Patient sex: M
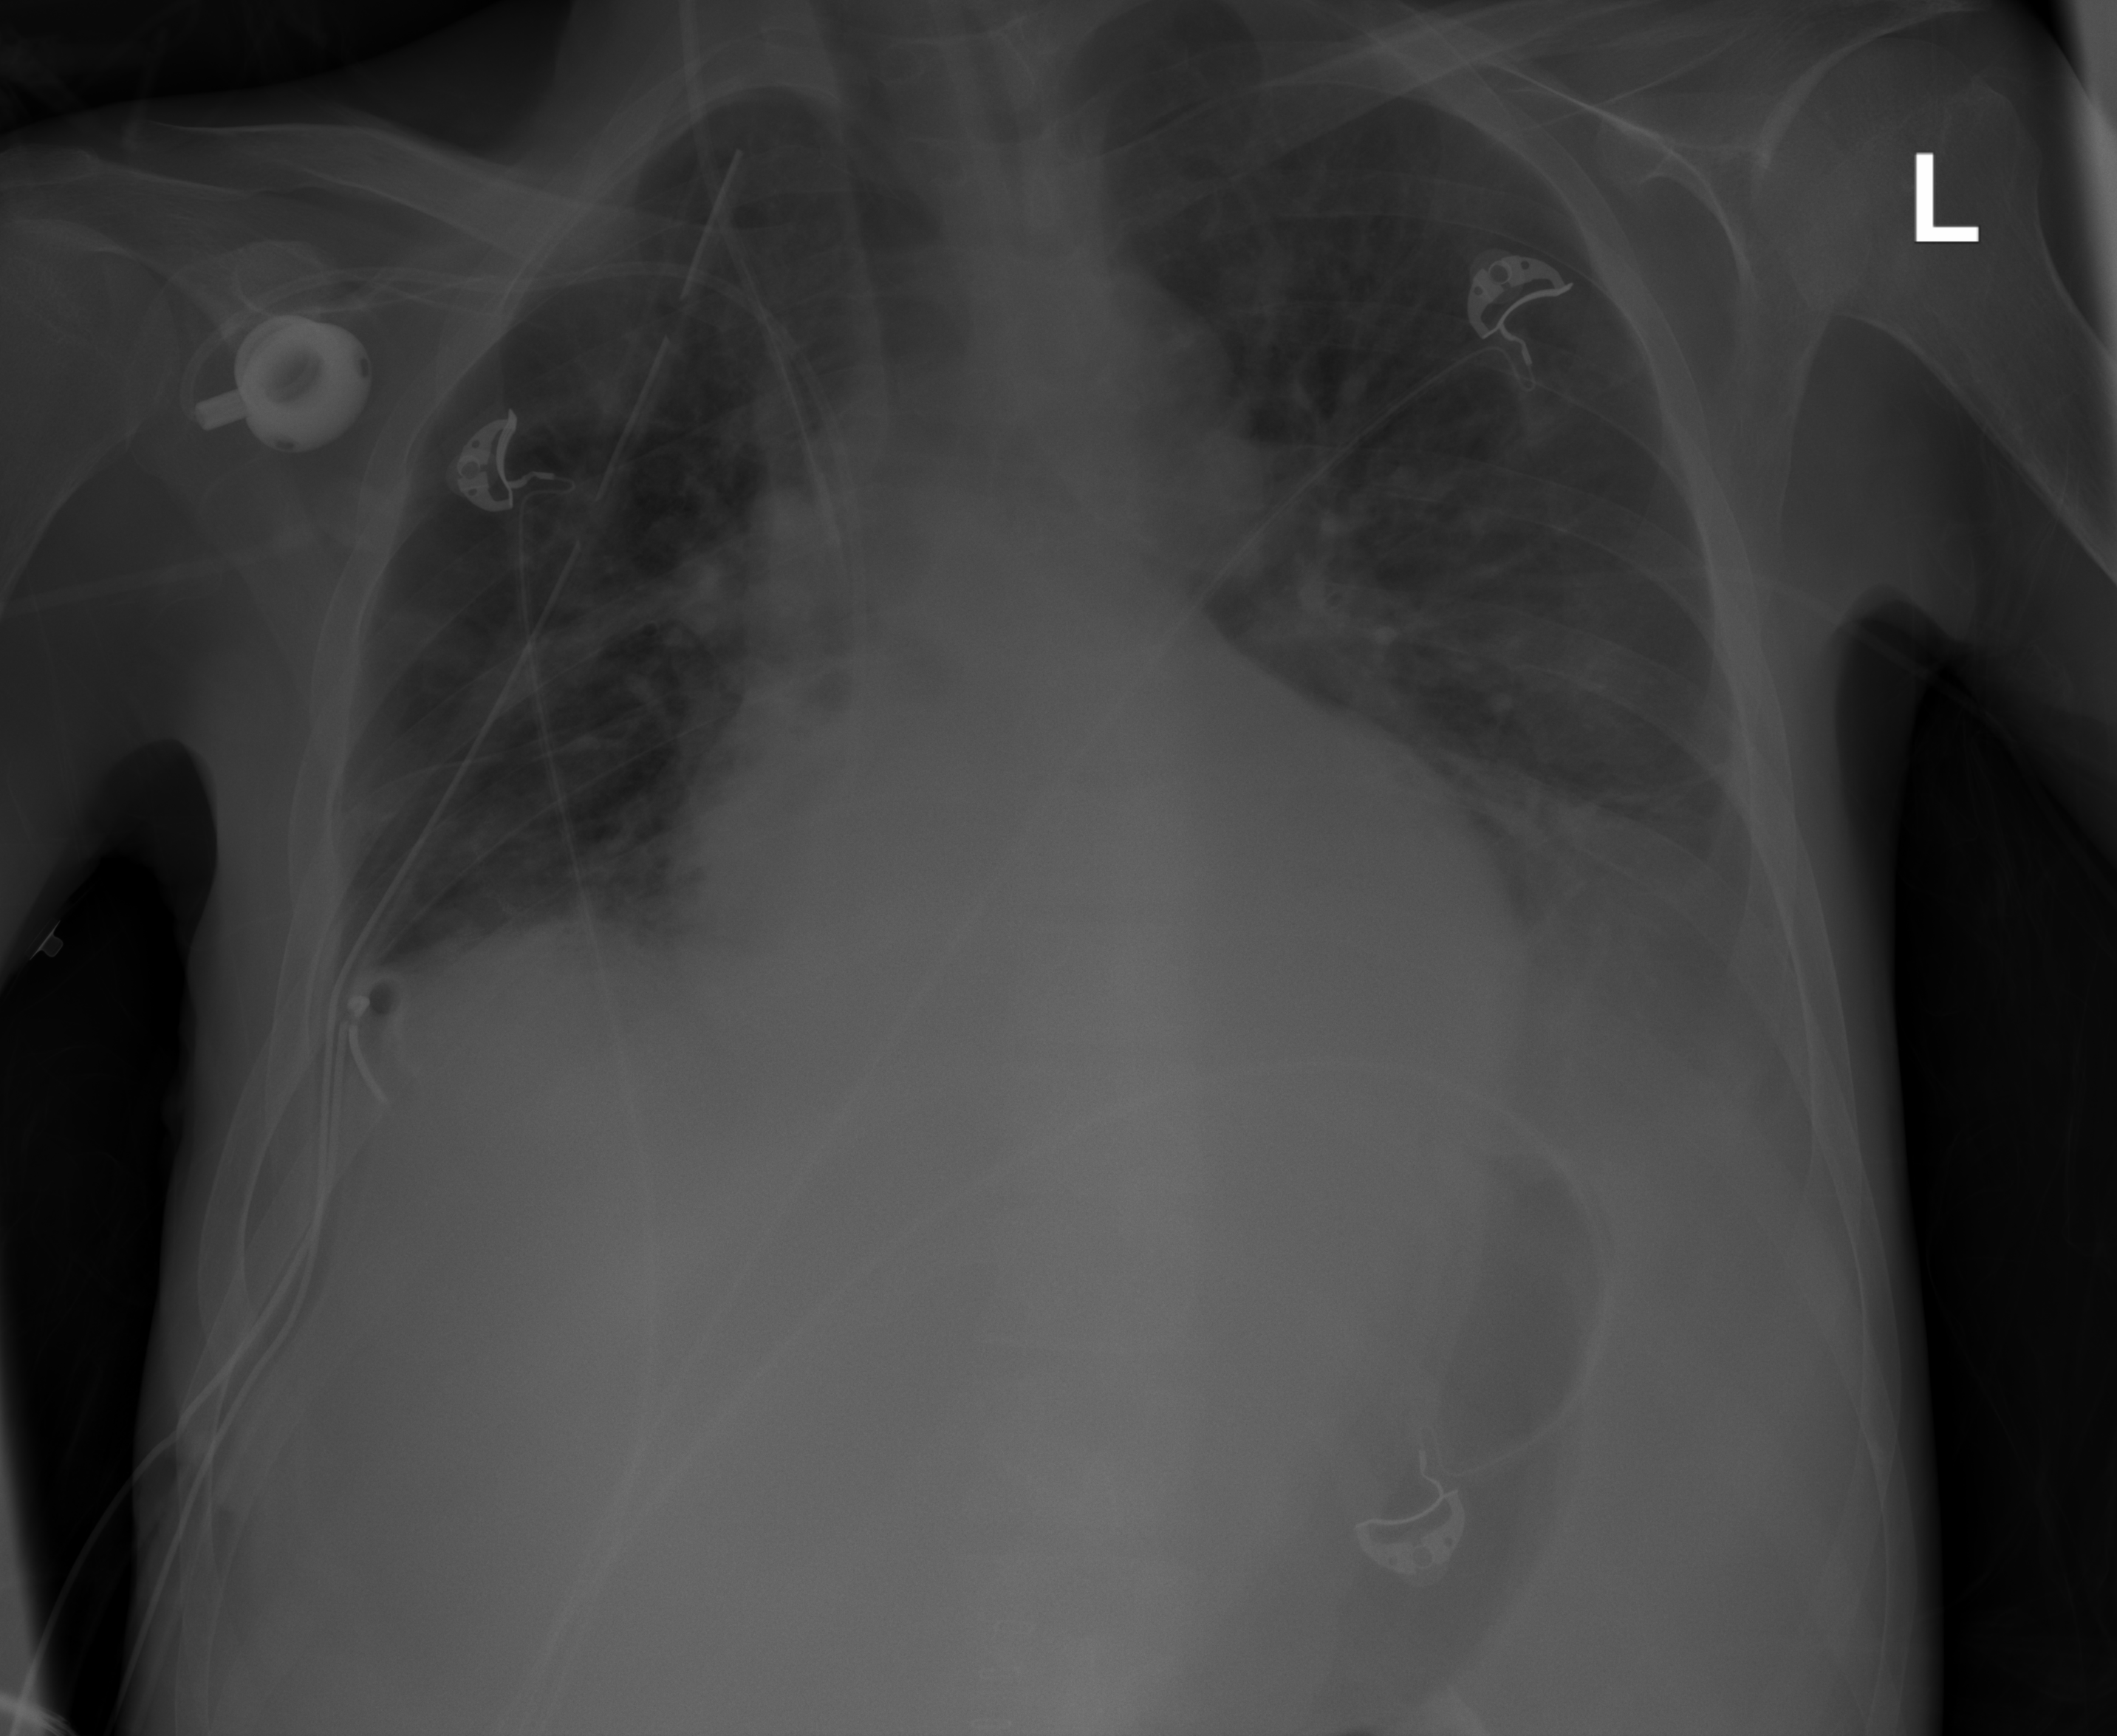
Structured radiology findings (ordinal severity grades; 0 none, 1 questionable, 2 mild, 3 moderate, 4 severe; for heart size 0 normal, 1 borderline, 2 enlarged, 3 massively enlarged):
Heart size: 2
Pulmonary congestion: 2
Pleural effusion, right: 2
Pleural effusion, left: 2
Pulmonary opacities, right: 0
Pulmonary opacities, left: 0
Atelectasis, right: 2
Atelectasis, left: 2